七年级 · 度量几何学
如图, 平面内 $\angle A O B=\angle C O D=90^{\circ}, \angle C O E=\angle B O E, O F$ 平分 $\angle A O D$, 则以下结论:

(1) $\angle A O E=\angle D O E$; (2) $\angle A O D+\angle C O B=180^{\circ}$; (3) $\angle C O B-\angle A O D=90^{\circ}$; (4) $\angle C O E+\angle B O F=$ $180^{\circ}$.

其中正确结论的个数有 $(\quad)$

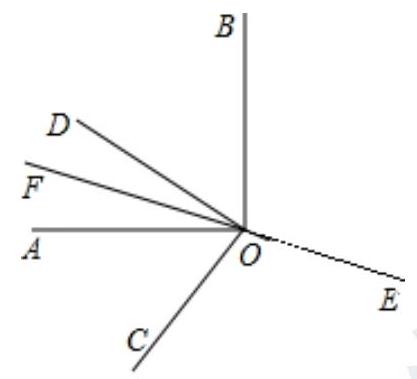
A. 4 个
B. 3 个
C. 2 个
D. 0 个
答案: B
解析: 析】解: 因为 $\angle A O B=\angle C O D=90^{\circ}$,

所以 $\angle A O C=\angle B O D$,

而 $\angle C O E=\angle B O E$,

所以 $\angle A O E=\angle D O E$, 所以 $(1)$ 正确;

$\angle A O D+\angle C O B=\angle A O D+\angle A O C+90^{\circ}=90^{\circ}+90^{\circ}=180^{\circ}$, 所以(2)正确;

$\angle C O B-\angle A O D=\angle A O C+90^{\circ}-\angle A O D$,

而 $\angle A O C \neq \angle A O D ，$ 所以 (3)不正确;

因为 $O F$ 平分 $\angle A O D$,

所以 $\angle A O F=\angle D O F$,

而 $\angle A O E=\angle D O E$,

所以 $\angle A O F+\angle A O E=\angle D O F+\angle D O E=180^{\circ}$, 即点 $F 、 O 、 E$ 共线,

因为 $\angle C O E=\angle B O E$,

所以 $\angle C O E+\angle B O F=180^{\circ}$, 所以(4)正确.

故选: $B$.

由 $\angle A O B=\angle C O D=90^{\circ}$ 根据等角的余角相等得到 $\angle A O C=\angle B O D$, 而 $\angle C O E=\angle B O E$, 即可判断(1)正确;

由 $\angle A O D+\angle C O B=\angle A O D+\angle A O C+90^{\circ}$, 而 $\angle A O D+\angle A O C=90^{\circ}$, 即可判断, (2)正确;

由 $\angle C O B-\angle A O D=\angle A O C+90^{\circ}-\angle A O D$, 没有 $\angle A O C \neq \angle A O D$, 即可判断(3)不正确;

由 $O F$ 平分 $\angle A O D$ 得 $\angle A O F=\angle D O F$, 由 (1)得 $\angle A O E=\angle D O E$, 根据周角的定义得到 $\angle A O F+\angle A O E=$ $\angle D O F+\angle D O E=180^{\circ}$, 即点 $F 、 O 、 E$ 共线, 又 $\angle C O E=\angle B O E$, 即可判断(4)正确.

本题考查了角度的计算，等角的余角相等. 也考查了角平分线的定义知识点.